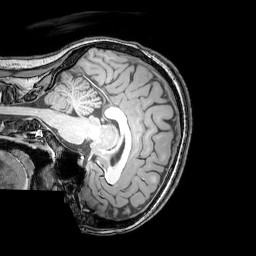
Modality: T1w
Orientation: sagittal
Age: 24
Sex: female
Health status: healthy
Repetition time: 0.081 s
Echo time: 0.037 s